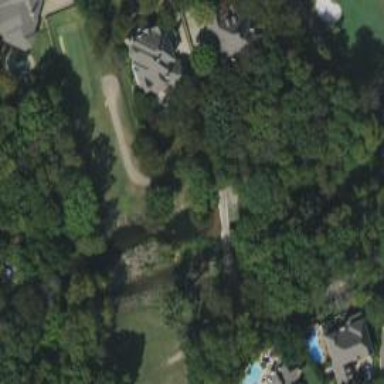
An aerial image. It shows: Golf cartpath that is also road path.